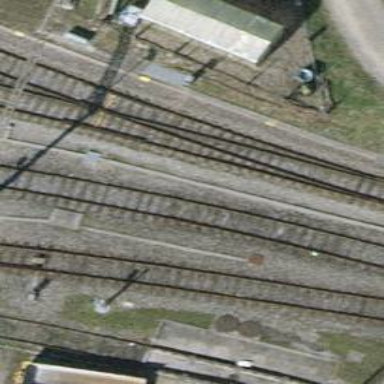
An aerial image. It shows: Preserved rail siding.